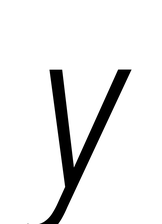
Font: Roboto-Italic_Condensed_Light_Italic